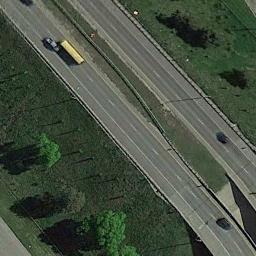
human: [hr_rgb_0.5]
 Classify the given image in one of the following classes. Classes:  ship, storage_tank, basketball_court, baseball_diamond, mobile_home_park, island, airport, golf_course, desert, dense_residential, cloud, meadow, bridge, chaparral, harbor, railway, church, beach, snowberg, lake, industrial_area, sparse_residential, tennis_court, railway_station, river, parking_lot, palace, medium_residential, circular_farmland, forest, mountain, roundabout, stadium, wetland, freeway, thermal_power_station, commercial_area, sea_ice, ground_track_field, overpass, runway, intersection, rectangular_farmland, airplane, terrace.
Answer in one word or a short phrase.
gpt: freeway